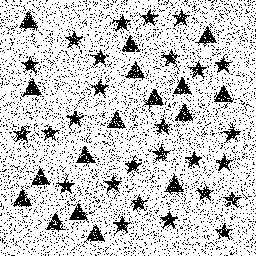
Squares: 0
Triangles: 17
Stars: 27
Total shapes: 44